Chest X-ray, PA view. Patient: 72 years old, sex F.
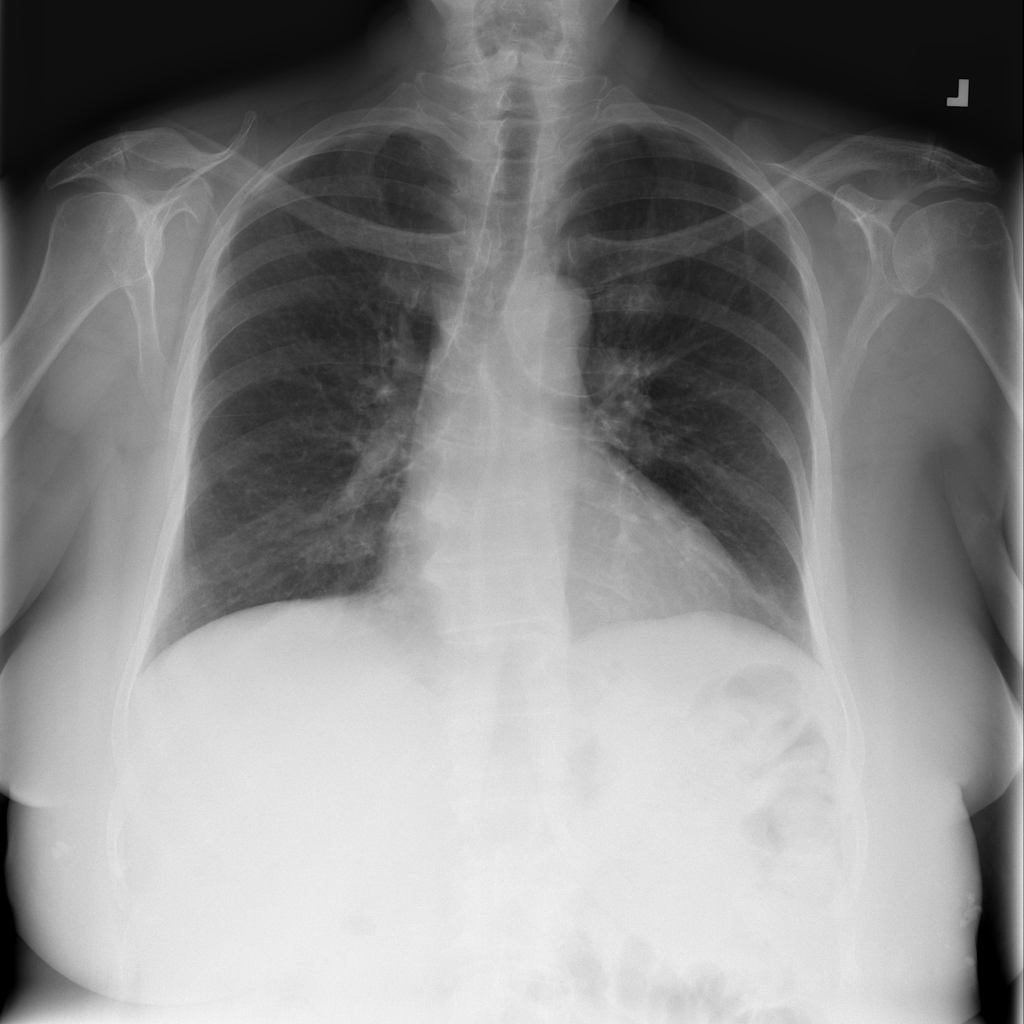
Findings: No Finding